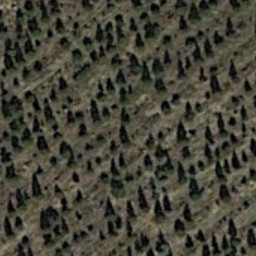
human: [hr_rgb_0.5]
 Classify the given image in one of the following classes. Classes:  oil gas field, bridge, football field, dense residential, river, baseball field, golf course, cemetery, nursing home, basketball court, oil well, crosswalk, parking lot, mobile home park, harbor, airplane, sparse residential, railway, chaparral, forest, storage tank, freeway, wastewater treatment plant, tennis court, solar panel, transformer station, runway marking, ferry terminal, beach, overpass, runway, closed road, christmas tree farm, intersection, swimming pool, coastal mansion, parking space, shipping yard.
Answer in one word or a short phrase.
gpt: christmas tree farm